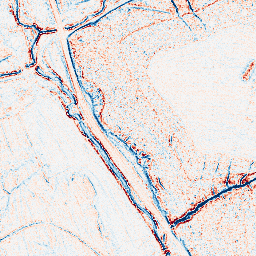
Category: edge_preserving
Decomposition family: anisotropic_diffusion
Decomposition parameters: iterations: 10
kappa: 30
gamma: 0.05
Upsampling method: sinc_hamming
Upsampling parameters: scale: 4
kernel_size: 8
Upsampling scale: 4